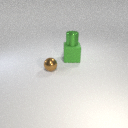
small brown metal sphere to the left of large green rubber cube